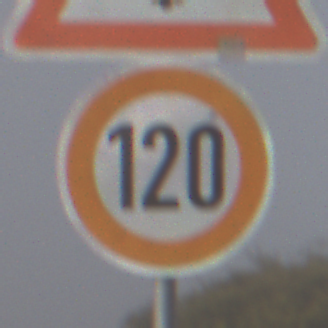
Verkehrszeichen: Geschwindigkeit120
Zusatzzeichen oben: SchneeOderEisglaette
Umgebung: Outdoor, Nature
Tageszeit: MorningAfternoon
Wetter: PartlyCloudy
Licht: Natural
Jahreszeit: NotSpecified
Kontrast: MediumContrast